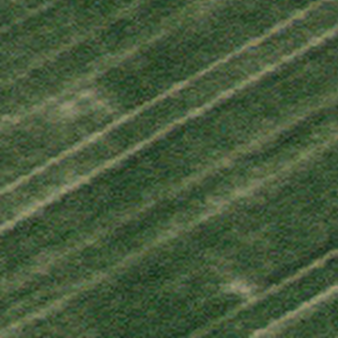
Label: other